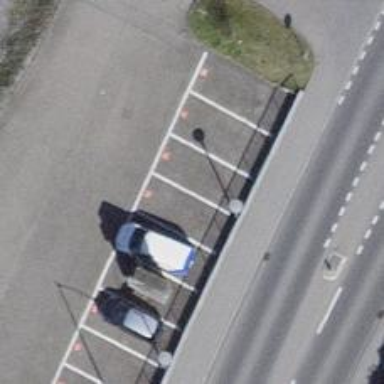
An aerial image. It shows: Street-side parking with park and ride facility available.